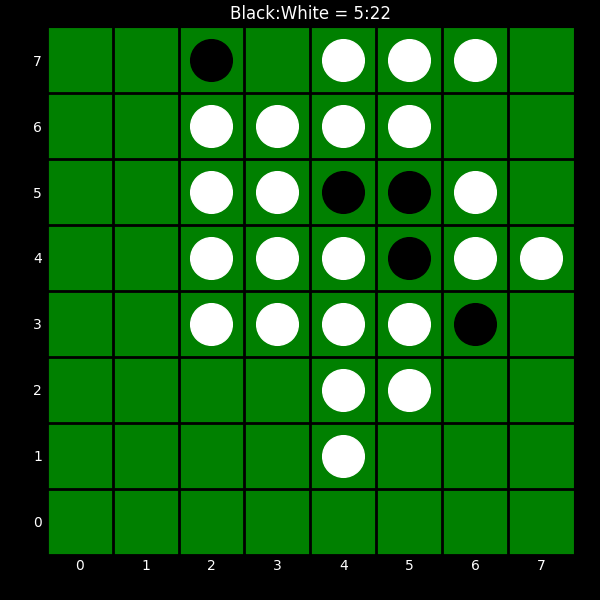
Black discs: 5
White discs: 22